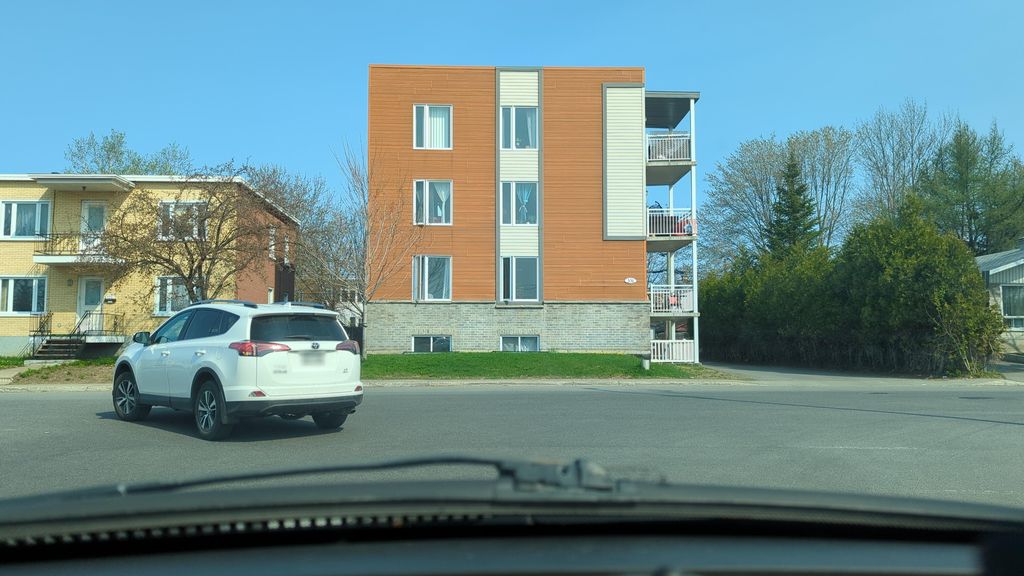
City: quebec_city